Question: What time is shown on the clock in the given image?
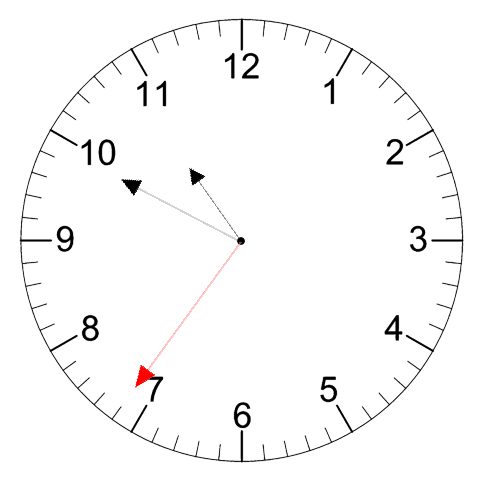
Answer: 10:49:36